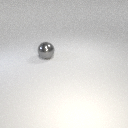
large gray metal sphere